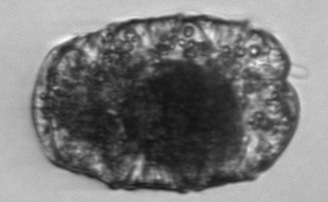
Label: Polykrikos